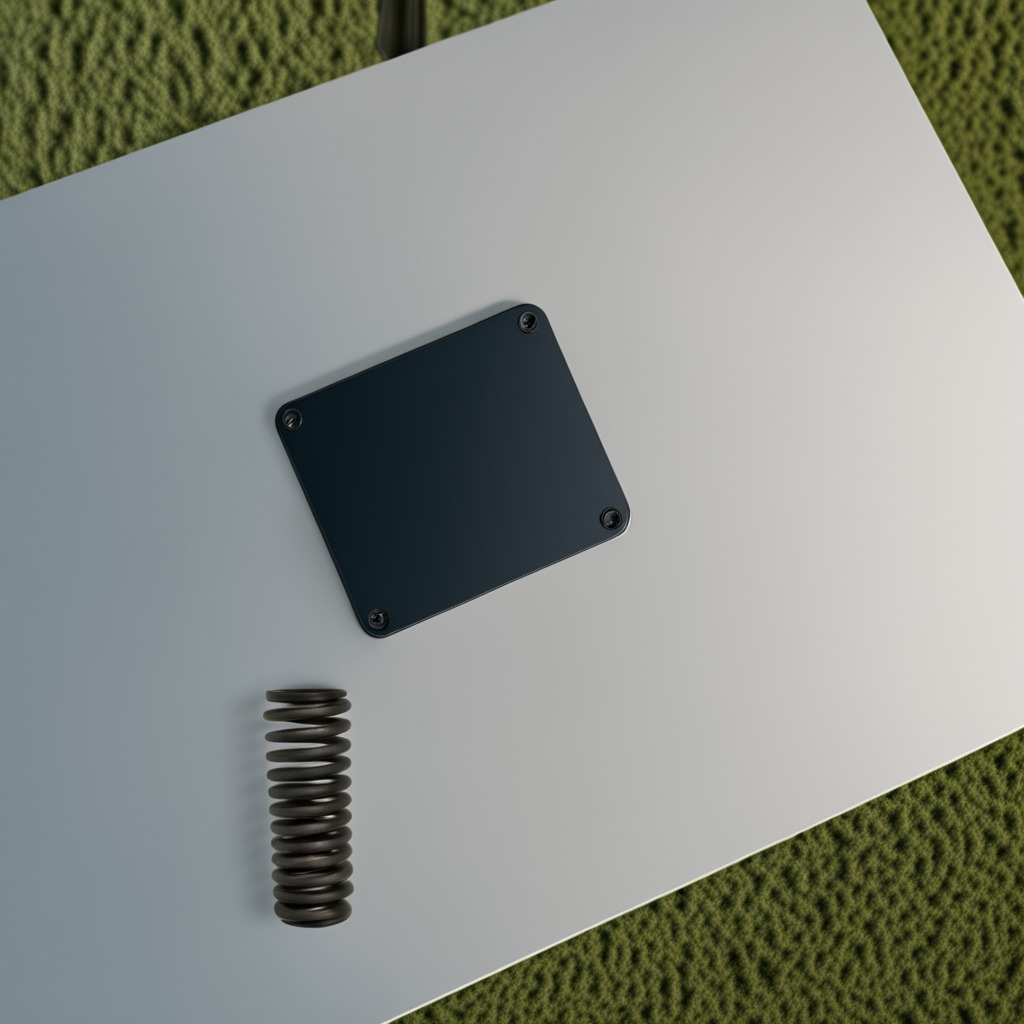
A coiled metal spring is lying on the table.